Aerial crown-view tile of a tropical tree (Barro Colorado Island, Panama), acquired 20240611:
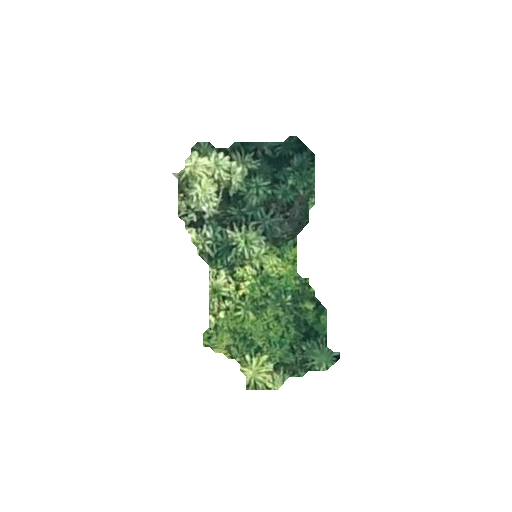
Species: Gustavia superba
GBIF accepted scientific name: Gustavia superba
Crown area: 41.937 m²